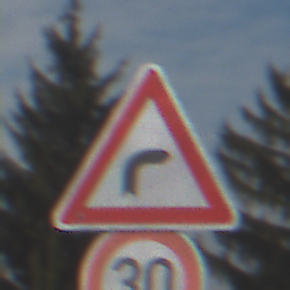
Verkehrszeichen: KurveRechts
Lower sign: Geschwindigkeit30
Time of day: Midday
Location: Outdoor (Suburban)
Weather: PartlyCloudy
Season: NotSpecified
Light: Natural